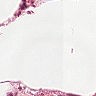
Metastatic tissue present: no